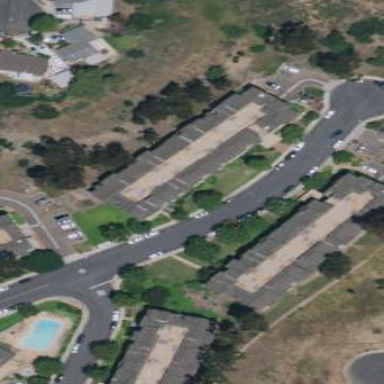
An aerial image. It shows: Image showing building with apartments.